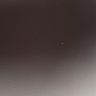
Metastatic tissue present: no